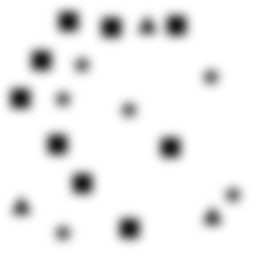
Squares: 9
Triangles: 3
Stars: 6
Total shapes: 18